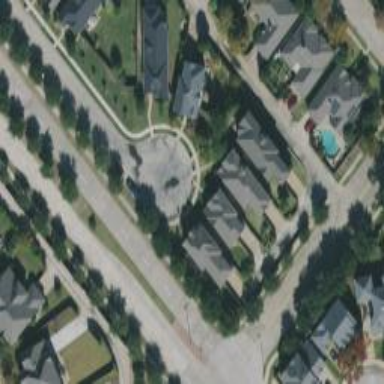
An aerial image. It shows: Circle-shaped turning circle on the road.